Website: apple
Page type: payment
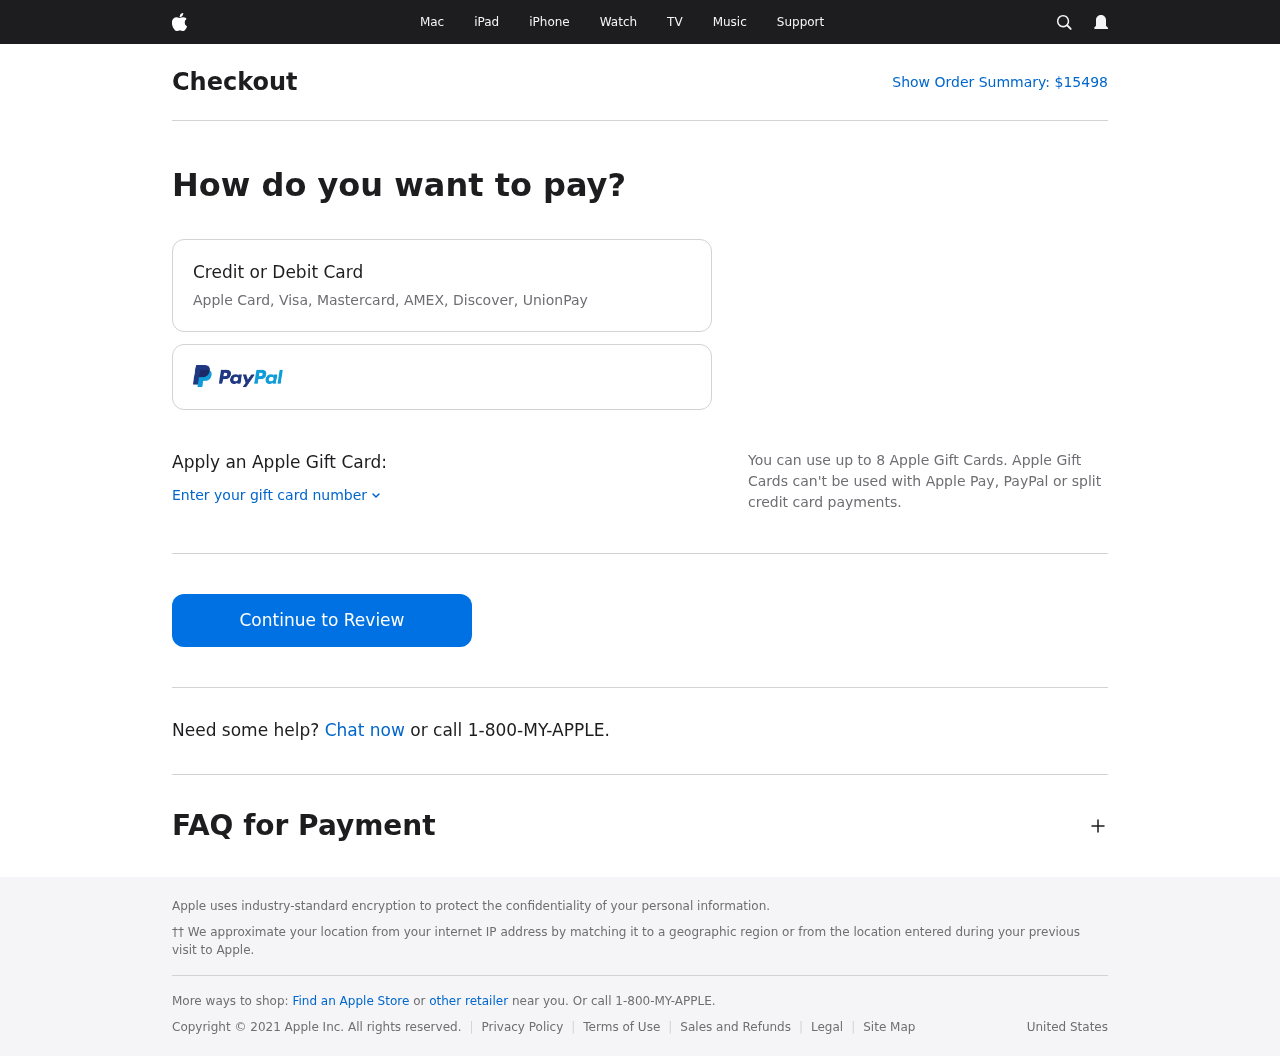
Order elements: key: ORDER_TOTAL
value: $15498